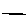
Label: line